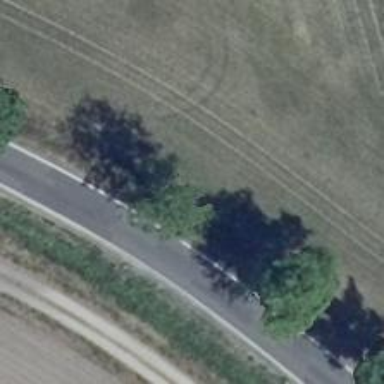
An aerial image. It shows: Row of trees in natural setting.